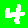
Digit: 4